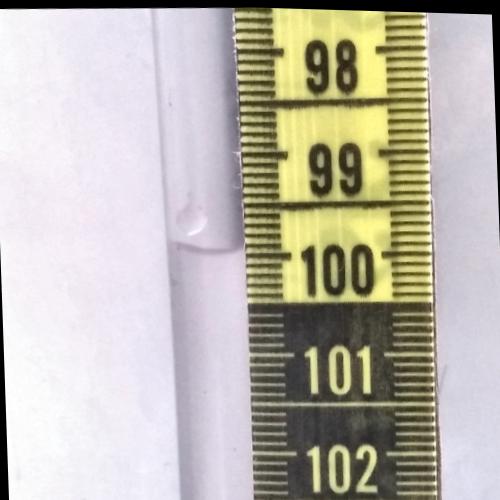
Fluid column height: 99.9 cm